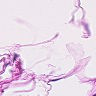
Metastatic tissue present: no